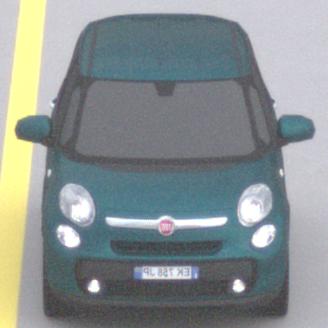
Make: Fiat
Model: 500L 1.4 16V
Detailed model: 500L (199)
Model produced from: 2012/10
Model produced until: 2017/05
Doors: 5
Color: blue
Road condition: dry road
Daytime: midday
Contrast: low contrast